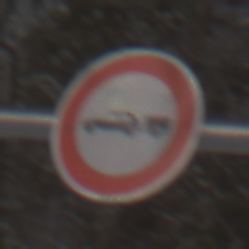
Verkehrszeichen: VerbotPersonenkraftwagenMitAnhaenger
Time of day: MorningAfternoon
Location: Outdoor (Nature)
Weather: PartlyCloudy
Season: Winter
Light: Natural